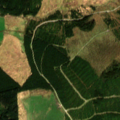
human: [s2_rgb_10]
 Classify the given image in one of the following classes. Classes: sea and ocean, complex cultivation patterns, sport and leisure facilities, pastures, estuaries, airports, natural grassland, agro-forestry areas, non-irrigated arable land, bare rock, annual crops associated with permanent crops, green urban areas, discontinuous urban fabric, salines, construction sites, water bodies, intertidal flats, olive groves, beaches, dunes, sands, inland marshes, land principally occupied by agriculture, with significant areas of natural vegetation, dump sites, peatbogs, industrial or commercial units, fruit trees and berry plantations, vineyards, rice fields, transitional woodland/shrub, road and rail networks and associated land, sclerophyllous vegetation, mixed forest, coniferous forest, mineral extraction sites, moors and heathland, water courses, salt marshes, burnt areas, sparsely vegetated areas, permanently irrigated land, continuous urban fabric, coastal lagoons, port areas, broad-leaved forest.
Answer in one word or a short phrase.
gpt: pastures, coniferous forest, natural grassland, transitional woodland/shrub